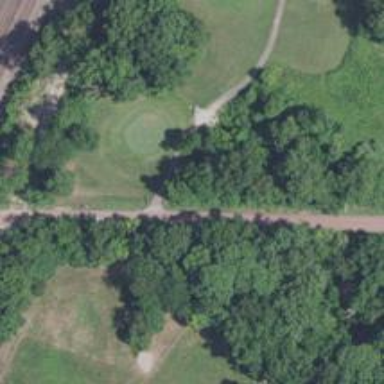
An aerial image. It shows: View of golf hole.